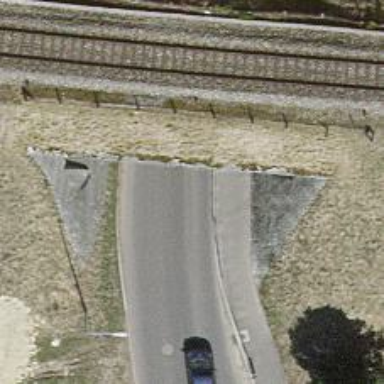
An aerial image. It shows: Secondary road with traffic choker for traffic calming purposes.